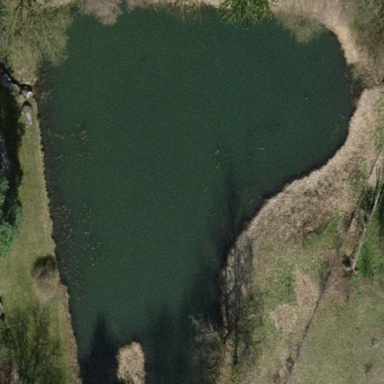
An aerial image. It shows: Serene pond surrounded by nature.